Aerial crown-view tile of a tropical tree (Barro Colorado Island, Panama), acquired 20241112:
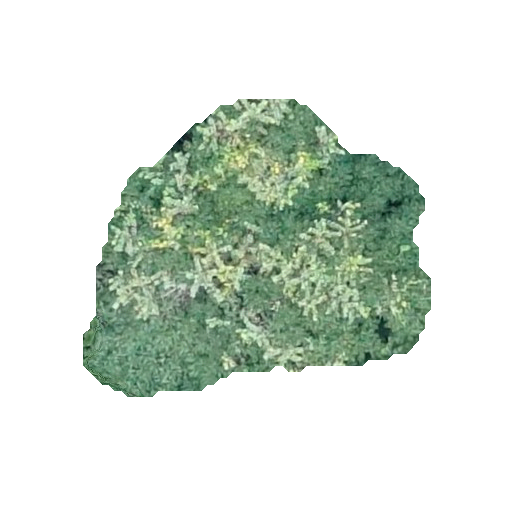
Species: Zanthoxylum ekmanii
GBIF accepted scientific name: Zanthoxylum ekmanii
Crown area: 116.898 m²